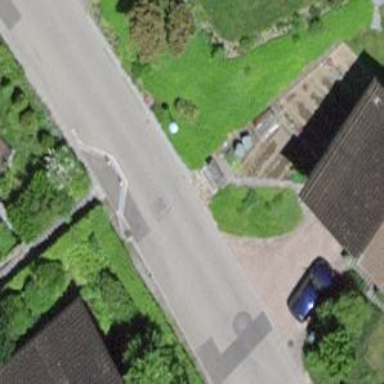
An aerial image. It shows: Chicane for traffic calming.